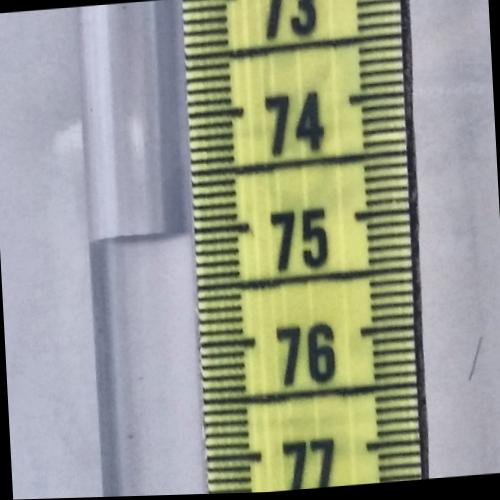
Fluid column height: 75.0 cm